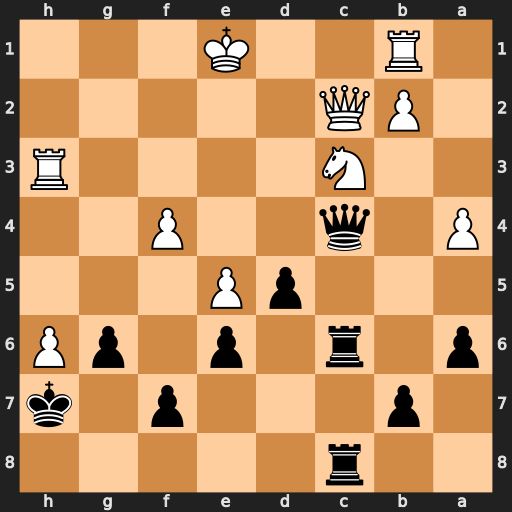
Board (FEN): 2r5/1p3p1k/p1r1p1pP/3pP3/P1q2P2/2N4R/1PQ5/1R2K3
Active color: b
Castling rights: -
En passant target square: -
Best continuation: d4 Qe4 dxc3 Qxc4 Rxc4